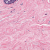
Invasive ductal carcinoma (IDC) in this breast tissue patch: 0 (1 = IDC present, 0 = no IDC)